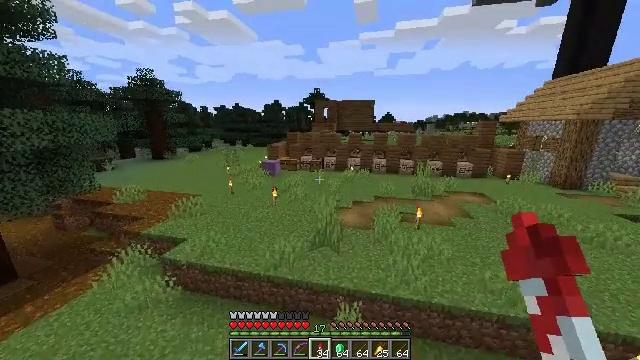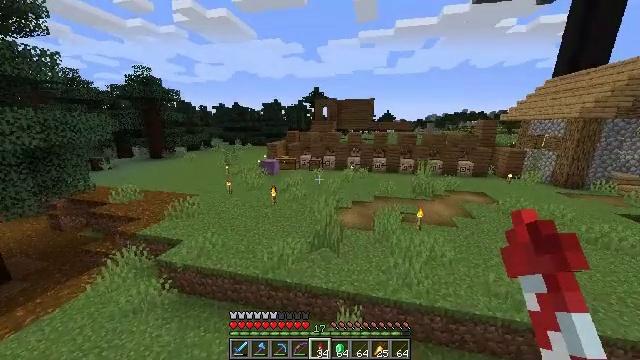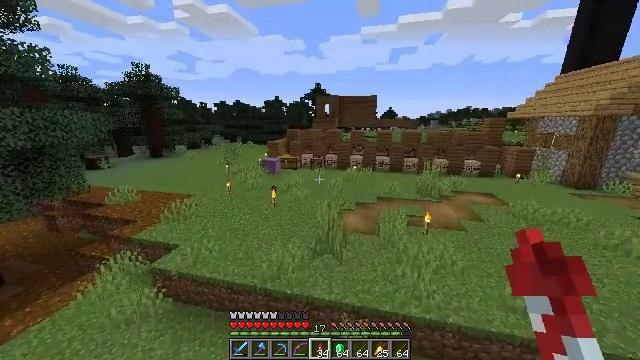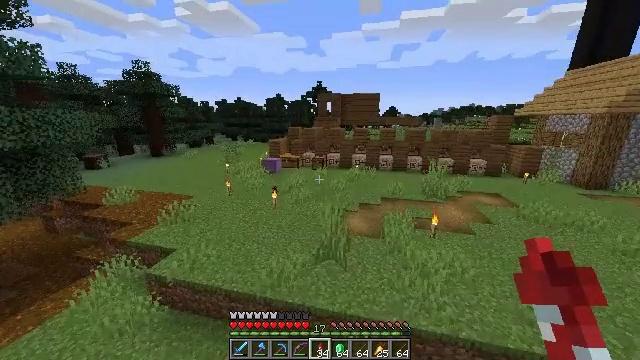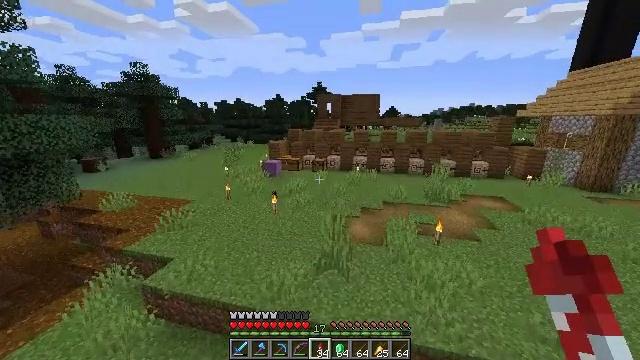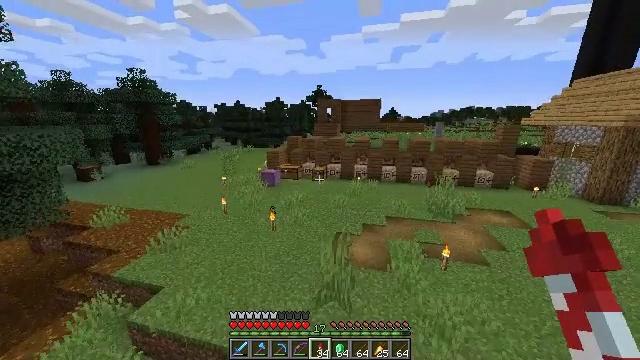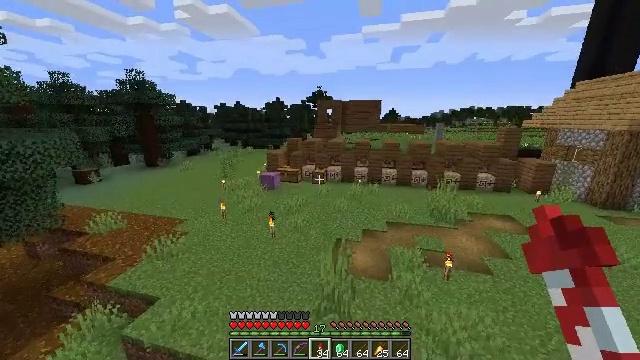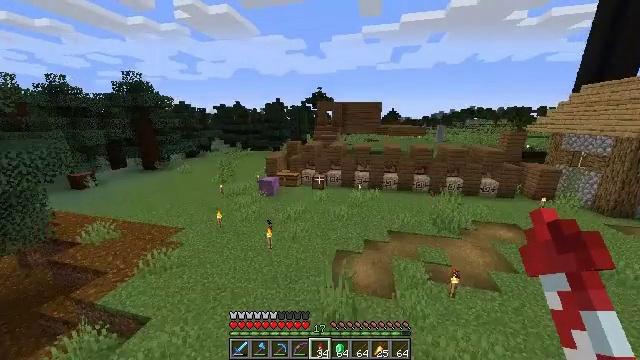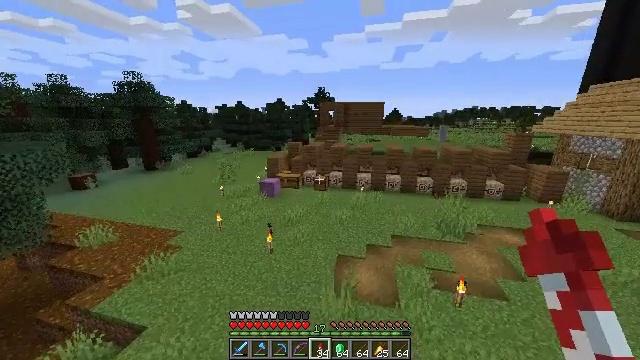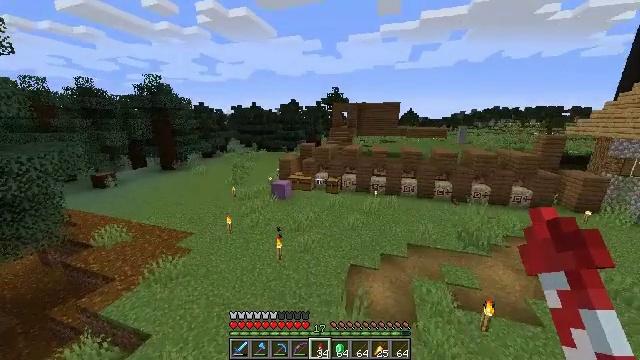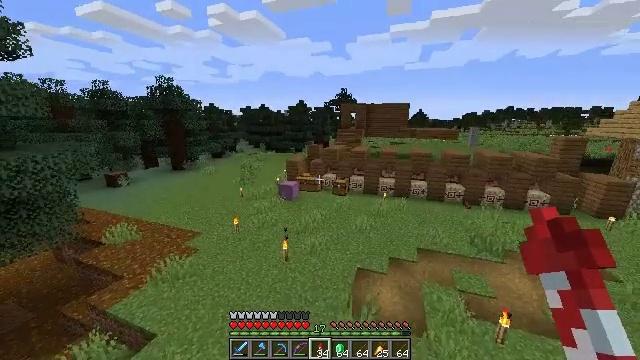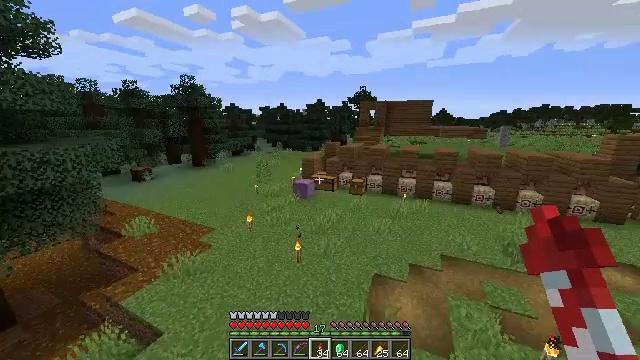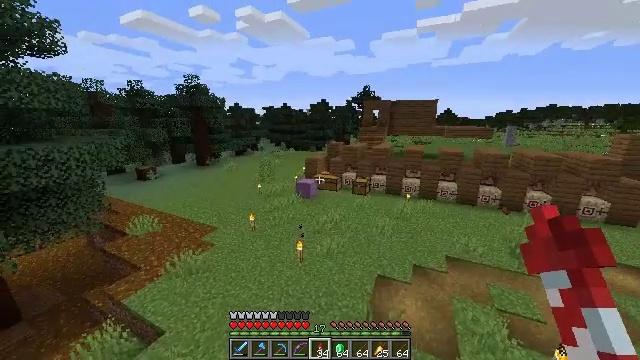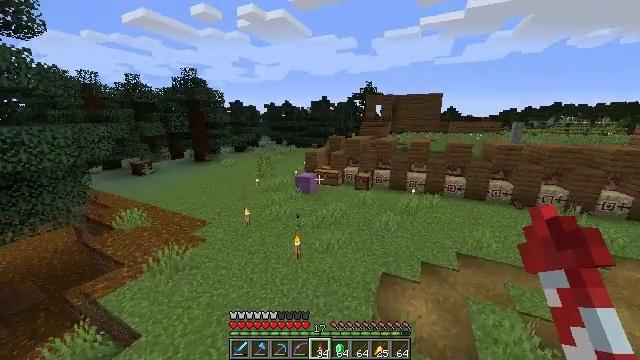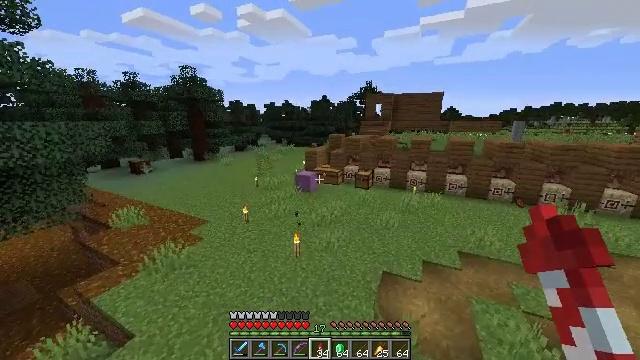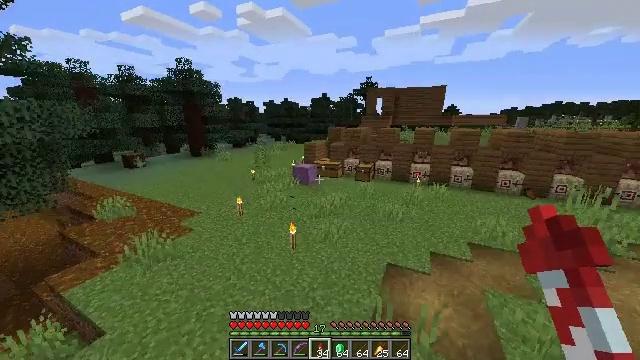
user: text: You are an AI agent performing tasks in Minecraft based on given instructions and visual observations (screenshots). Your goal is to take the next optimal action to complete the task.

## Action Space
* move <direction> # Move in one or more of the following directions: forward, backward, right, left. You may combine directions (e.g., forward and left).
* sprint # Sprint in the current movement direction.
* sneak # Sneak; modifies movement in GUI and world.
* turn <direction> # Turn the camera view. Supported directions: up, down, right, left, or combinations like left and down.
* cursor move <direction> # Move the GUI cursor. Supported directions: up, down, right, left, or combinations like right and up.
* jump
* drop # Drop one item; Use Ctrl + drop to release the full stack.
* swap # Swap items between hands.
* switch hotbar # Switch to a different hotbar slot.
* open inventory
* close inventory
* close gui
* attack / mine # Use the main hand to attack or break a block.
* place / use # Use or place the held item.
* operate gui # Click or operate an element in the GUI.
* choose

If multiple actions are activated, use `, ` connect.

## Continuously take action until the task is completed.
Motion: motion action
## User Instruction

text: Assemble a firework rocket with the required materials.
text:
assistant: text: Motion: move forward, sprint
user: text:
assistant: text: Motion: move forward, sprint
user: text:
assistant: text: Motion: move forward, sprint
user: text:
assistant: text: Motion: move forward, sprint, jump
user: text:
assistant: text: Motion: move forward, sprint, jump
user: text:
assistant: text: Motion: move forward, sprint, jump
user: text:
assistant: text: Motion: move forward, sprint, jump
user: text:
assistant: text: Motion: move forward, sprint, jump
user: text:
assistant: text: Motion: move forward, sprint, turn left, jump
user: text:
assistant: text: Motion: move forward, sprint, turn left, jump
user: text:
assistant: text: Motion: move forward, sprint, turn left, jump
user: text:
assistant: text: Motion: move forward, sprint, jump
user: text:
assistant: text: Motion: move forward, sprint, jump
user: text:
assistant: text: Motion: move forward, sprint, jump
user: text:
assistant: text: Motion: move forward, sprint, jump
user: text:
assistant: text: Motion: move forward, sprint, jump
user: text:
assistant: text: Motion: move forward, sprint, jump
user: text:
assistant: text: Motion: move forward, jump
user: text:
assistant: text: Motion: move forward, jump
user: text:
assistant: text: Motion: move forward, jump
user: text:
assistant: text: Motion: move forward, jump, switch to hotbar 1
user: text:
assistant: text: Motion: move forward, jump, switch to hotbar 1
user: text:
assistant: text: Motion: move forward, jump, switch to hotbar 1
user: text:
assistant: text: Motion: move forward, jump
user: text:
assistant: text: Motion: move forward, jump
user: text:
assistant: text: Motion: move forward, jump
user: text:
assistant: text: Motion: move forward, jump
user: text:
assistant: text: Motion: move forward, jump
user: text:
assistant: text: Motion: move forward, jump
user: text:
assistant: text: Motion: move forward, turn left, jump